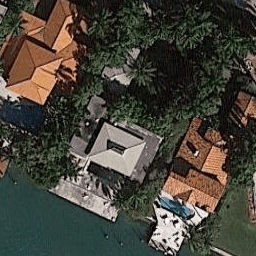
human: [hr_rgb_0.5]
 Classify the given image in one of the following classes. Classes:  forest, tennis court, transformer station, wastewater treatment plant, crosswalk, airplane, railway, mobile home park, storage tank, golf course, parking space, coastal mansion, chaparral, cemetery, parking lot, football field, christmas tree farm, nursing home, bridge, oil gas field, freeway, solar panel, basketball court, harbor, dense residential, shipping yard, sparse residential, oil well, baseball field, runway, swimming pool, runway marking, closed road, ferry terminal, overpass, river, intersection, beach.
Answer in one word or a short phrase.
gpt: coastal mansion